Interaction volume radius: 10 \u00c5
Interaction volume height: 35 \u00c5
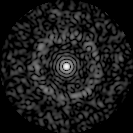
Disorder parameter: 0.8332